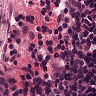
Metastatic tissue present: no